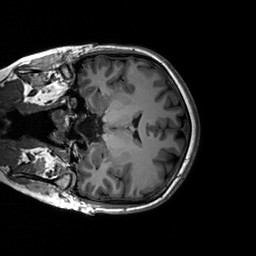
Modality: T1w
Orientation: coronal
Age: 28
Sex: female
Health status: healthy
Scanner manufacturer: siemens
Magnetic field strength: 3 T
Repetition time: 2.3 s
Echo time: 0.00236 s